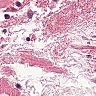
Metastatic tissue present: no